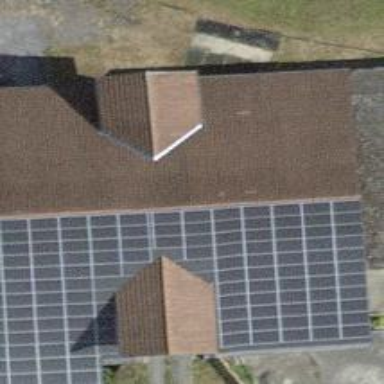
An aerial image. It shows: Solar photovoltaic panel generator.